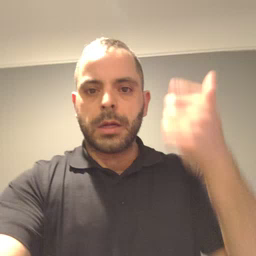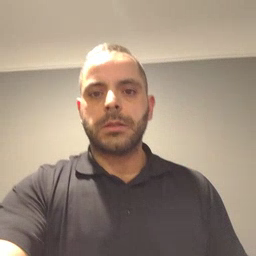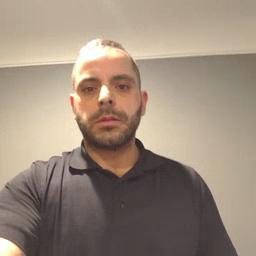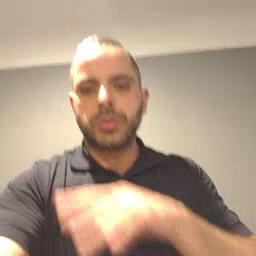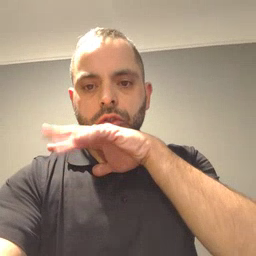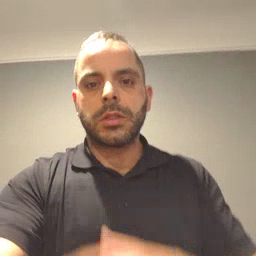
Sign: dirty